Interaction volume radius: 5 \u00c5
Interaction volume height: 15 \u00c5
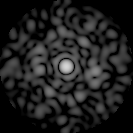
Disorder parameter: 0.8147